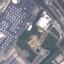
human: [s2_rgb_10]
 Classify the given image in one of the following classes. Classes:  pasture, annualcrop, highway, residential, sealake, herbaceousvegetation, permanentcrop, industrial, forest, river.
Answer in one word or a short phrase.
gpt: Industrial